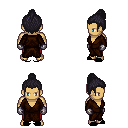
a pixel art fantasy rpg character, male body template, human, tanned skin, brown robe, red pants, raven short topknot hairstyle, metal gloves, black slippers, four views (front, back, left, right), 2x2 character sprite sheet, small pixel art, hard edges, no anti-aliasing